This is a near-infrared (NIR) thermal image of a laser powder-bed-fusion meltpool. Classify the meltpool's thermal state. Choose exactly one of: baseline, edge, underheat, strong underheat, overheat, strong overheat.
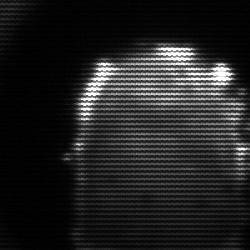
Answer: baseline